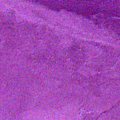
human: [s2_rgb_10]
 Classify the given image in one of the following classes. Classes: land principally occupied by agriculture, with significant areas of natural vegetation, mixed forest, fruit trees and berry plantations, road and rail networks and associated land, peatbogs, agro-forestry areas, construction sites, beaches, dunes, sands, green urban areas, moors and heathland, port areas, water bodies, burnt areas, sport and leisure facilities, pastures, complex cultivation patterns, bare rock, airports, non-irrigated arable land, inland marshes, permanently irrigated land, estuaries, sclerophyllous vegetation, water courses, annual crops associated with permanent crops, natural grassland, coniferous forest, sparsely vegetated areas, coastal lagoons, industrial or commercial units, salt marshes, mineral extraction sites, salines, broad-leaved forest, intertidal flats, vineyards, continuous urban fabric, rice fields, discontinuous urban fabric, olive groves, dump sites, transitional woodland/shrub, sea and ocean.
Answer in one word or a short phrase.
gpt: sea and ocean